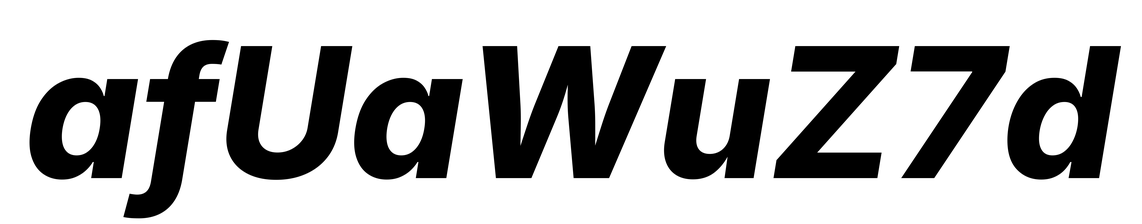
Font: Inter-Italic_ExtraBold_Italic